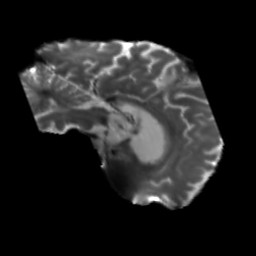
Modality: T2w
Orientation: sagittal
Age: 55
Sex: male
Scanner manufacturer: siemens
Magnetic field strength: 3 T
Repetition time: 5.25 s
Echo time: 0.08 s